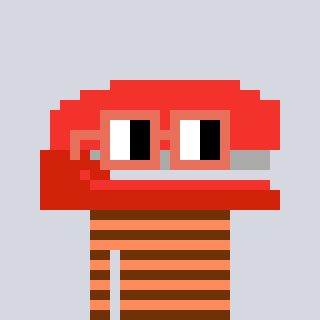
a pixel art character with square orange glasses, a stapler-shaped head and a peachy-colored body on a cool background